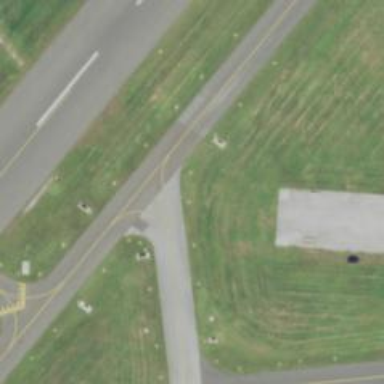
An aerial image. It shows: View of taxiway at the airport.